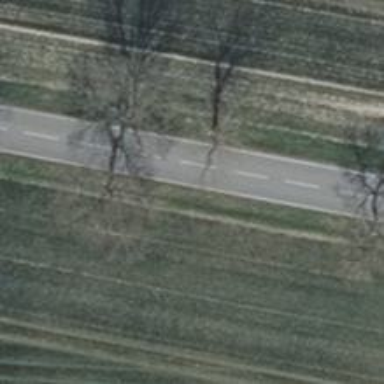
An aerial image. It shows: Row of deciduous broadleaved trees.